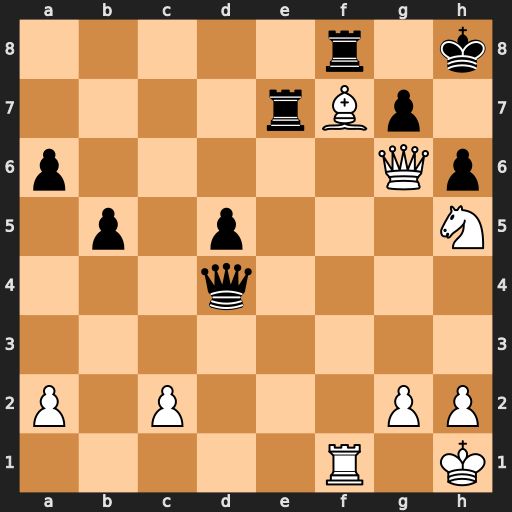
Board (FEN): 5r1k/4rBp1/p5Qp/1p1p3N/3q4/8/P1P3PP/5R1K
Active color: w
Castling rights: -
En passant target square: -
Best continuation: h3 Rexf7 Rxf7 Rxf7 Qxf7